Aerial crown-view tile of a tropical tree (Barro Colorado Island, Panama), acquired 20250616:
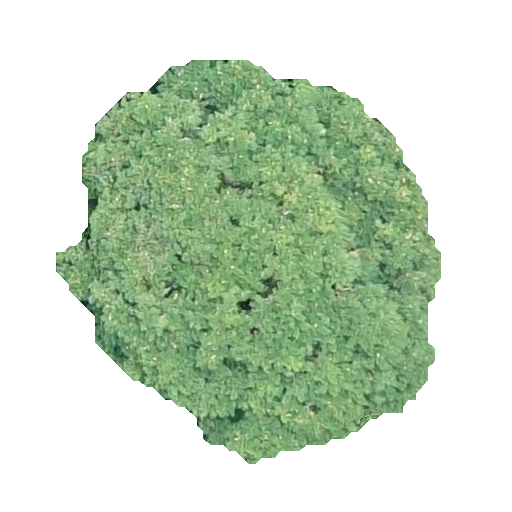
Species: Jacaranda copaia
GBIF accepted scientific name: Jacaranda copaia
Crown area: 161.55 m²